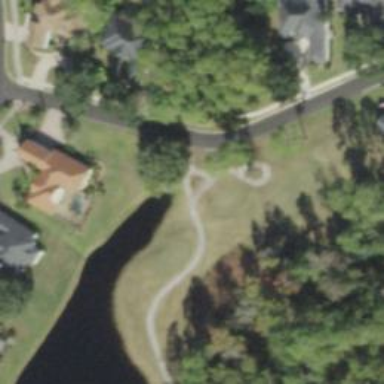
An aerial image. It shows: Path for both road and golf.